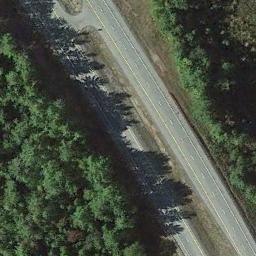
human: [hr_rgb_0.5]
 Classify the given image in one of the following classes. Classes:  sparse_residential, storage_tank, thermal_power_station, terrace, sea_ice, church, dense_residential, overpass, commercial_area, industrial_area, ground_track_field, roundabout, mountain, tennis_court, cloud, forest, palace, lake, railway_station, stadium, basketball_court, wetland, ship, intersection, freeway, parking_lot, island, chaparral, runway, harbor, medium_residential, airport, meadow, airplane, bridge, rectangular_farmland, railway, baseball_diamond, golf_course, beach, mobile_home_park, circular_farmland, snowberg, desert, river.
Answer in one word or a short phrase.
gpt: freeway